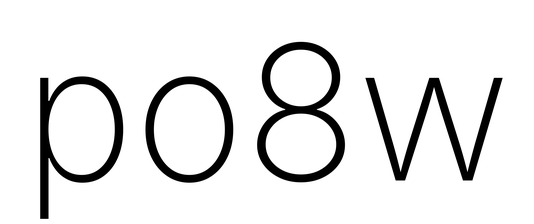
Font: Inter_ExtraLight